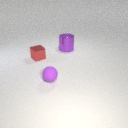
small purple rubber sphere in front of small red metal cube